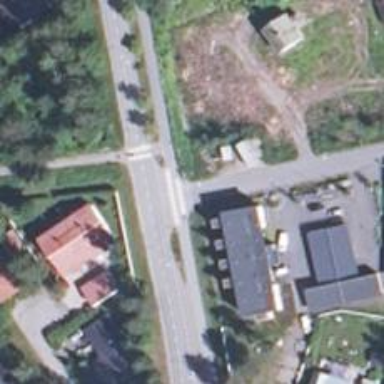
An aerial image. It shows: Road with "give way" sign.